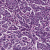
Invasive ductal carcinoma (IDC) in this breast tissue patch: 1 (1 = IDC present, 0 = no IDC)